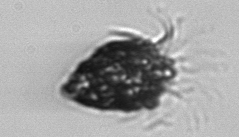
Label: Tintinnopsis